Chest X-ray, PA view. Patient: 35 years old, sex F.
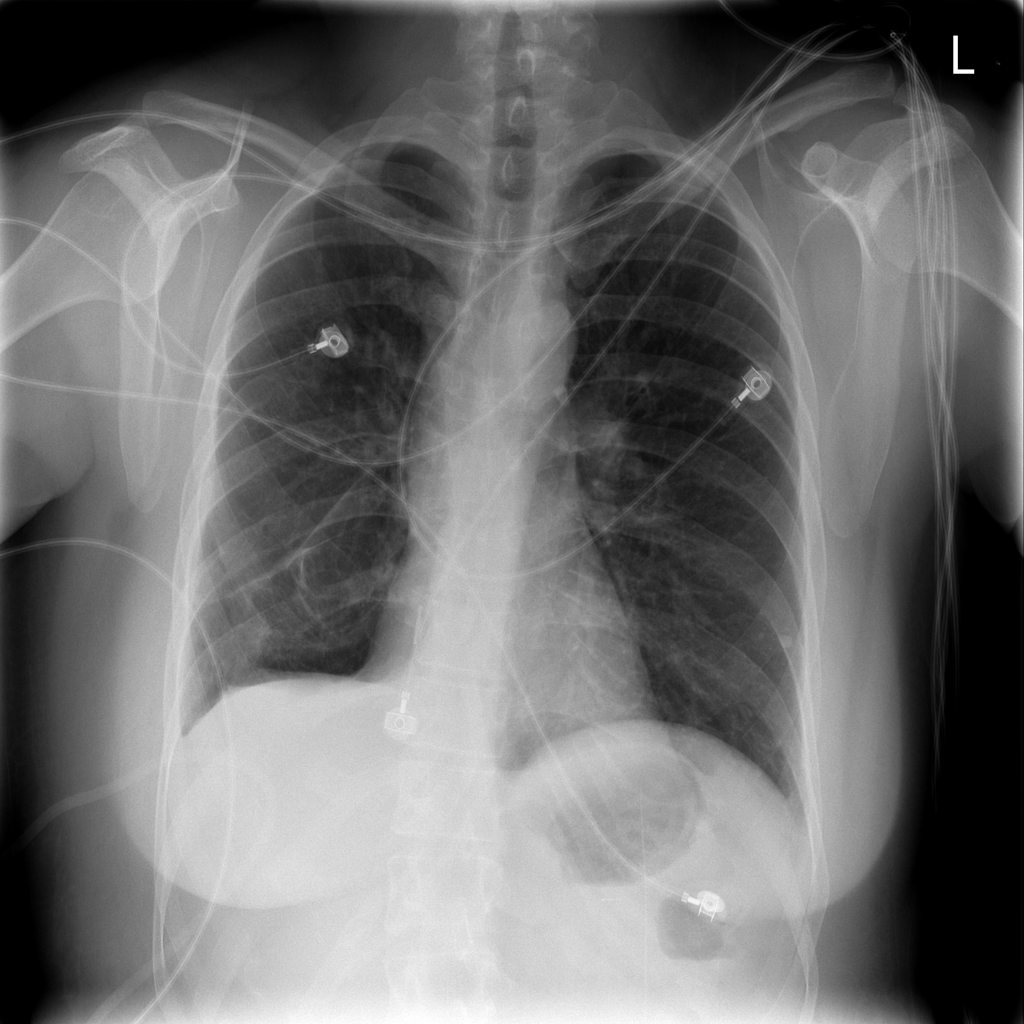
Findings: Atelectasis